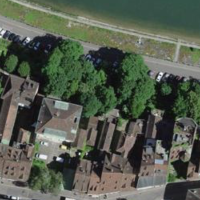
EUNIS habitat code: 54
Species observed at this site:
Motacilla alba